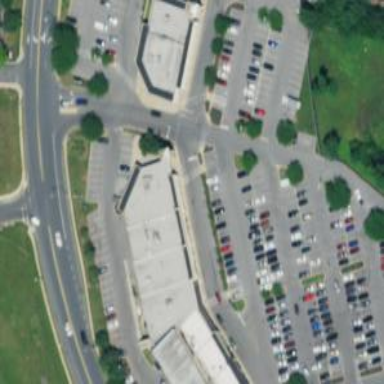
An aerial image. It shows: Parking space is available.